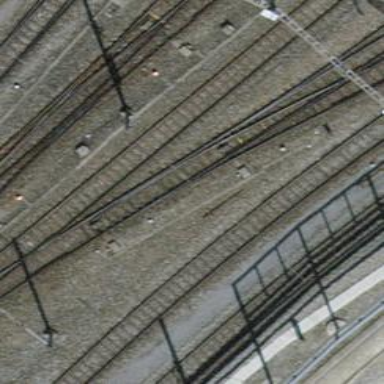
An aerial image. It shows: Railway yard with single rail track. The electrified track has contact line for power supply.